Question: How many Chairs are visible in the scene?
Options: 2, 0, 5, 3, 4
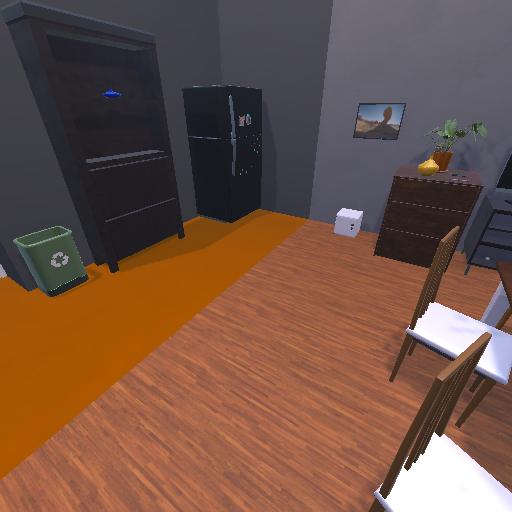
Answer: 2